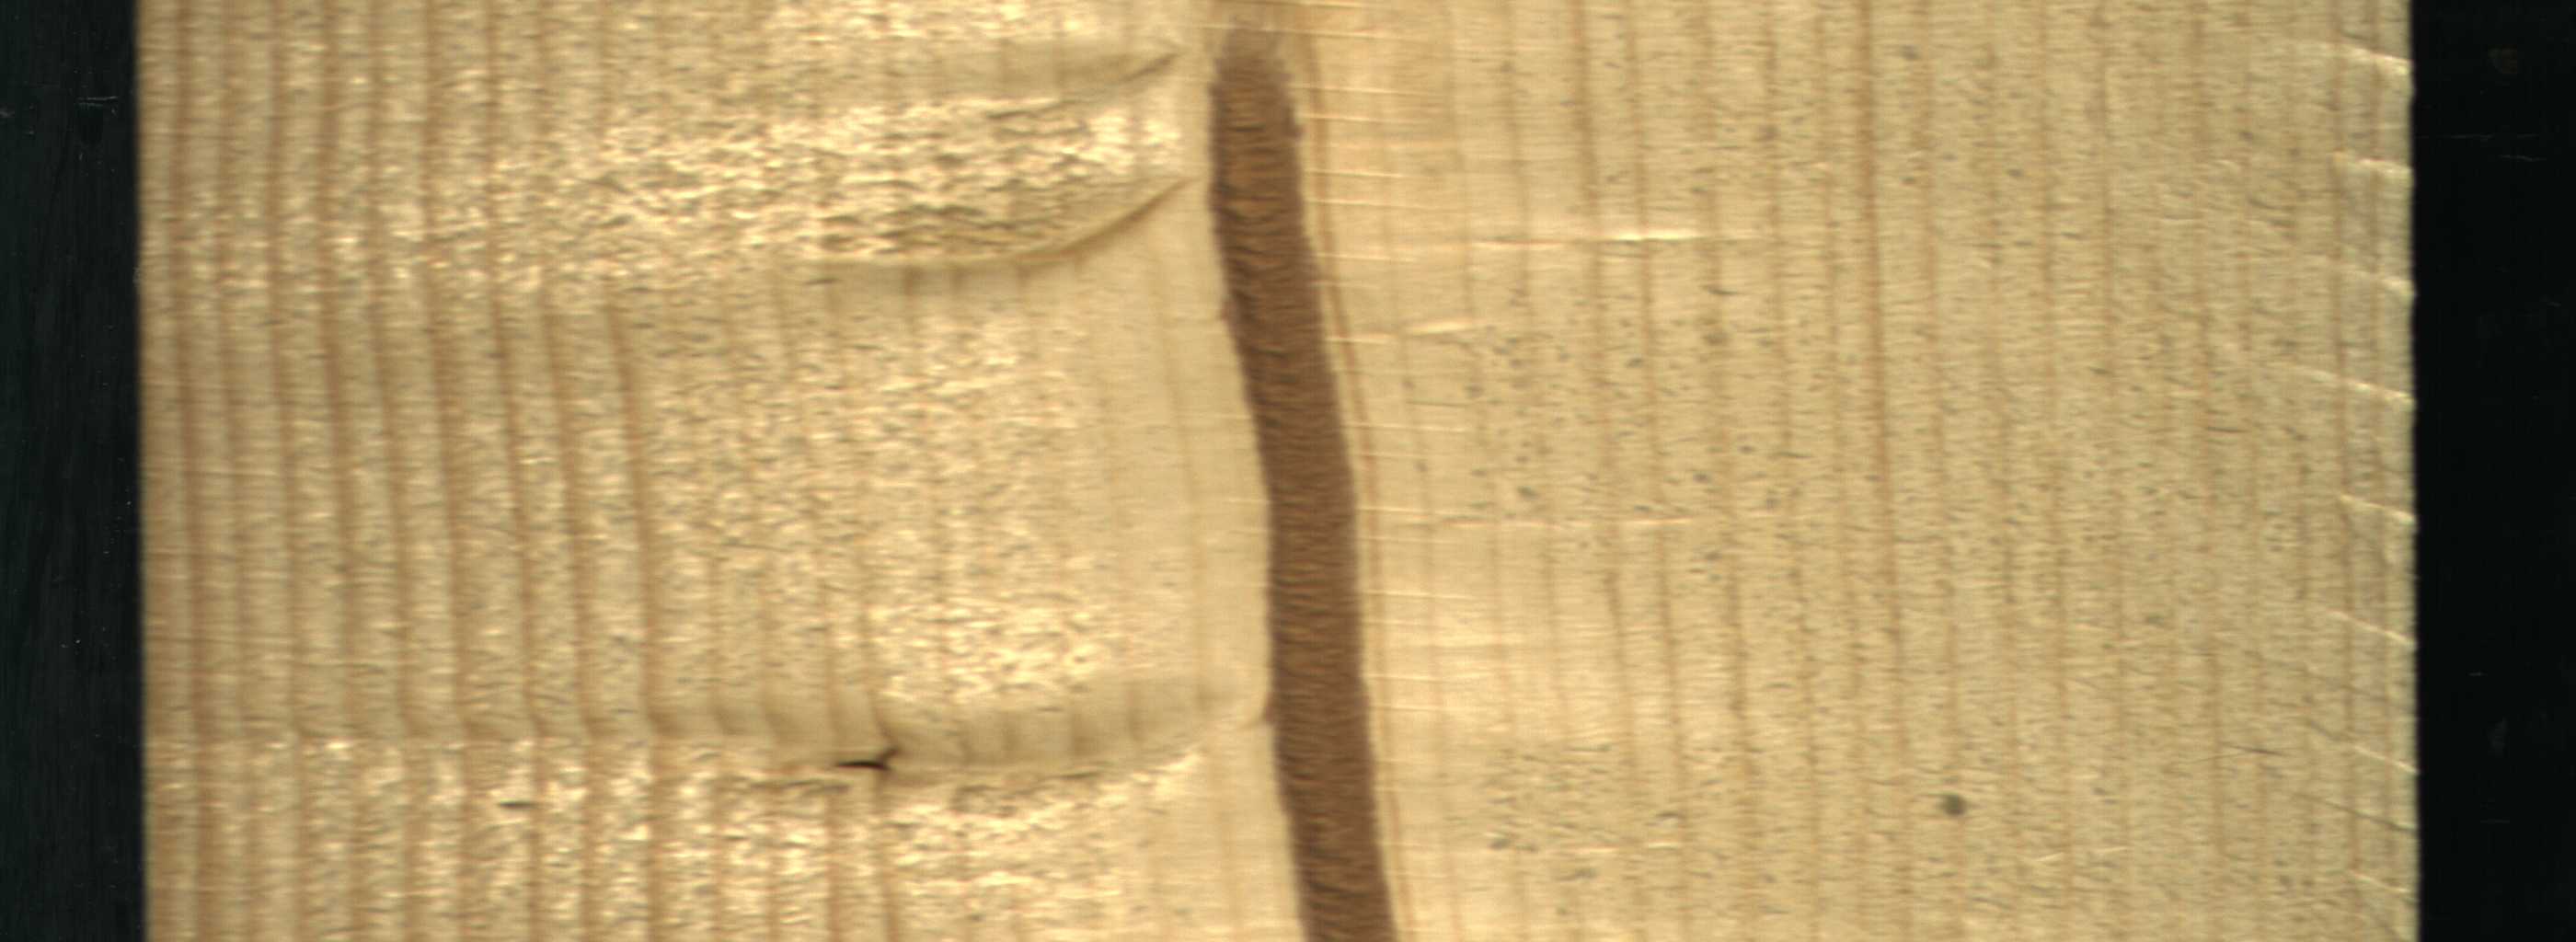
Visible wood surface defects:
Marrow
Dead_Knot